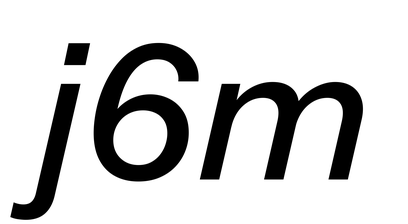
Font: InstrumentSans-Italic_Medium_Italic